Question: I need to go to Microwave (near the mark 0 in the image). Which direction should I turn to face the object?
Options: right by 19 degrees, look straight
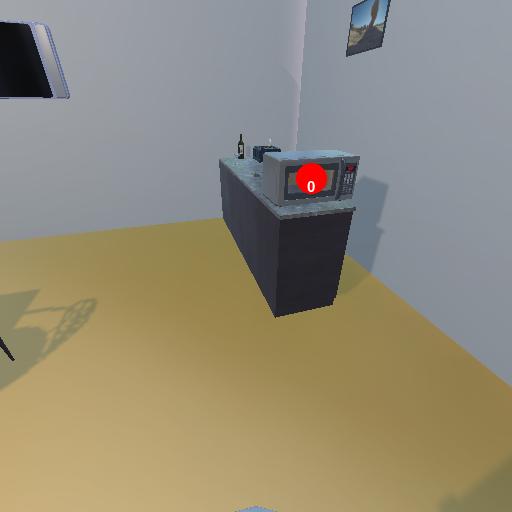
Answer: right by 19 degrees